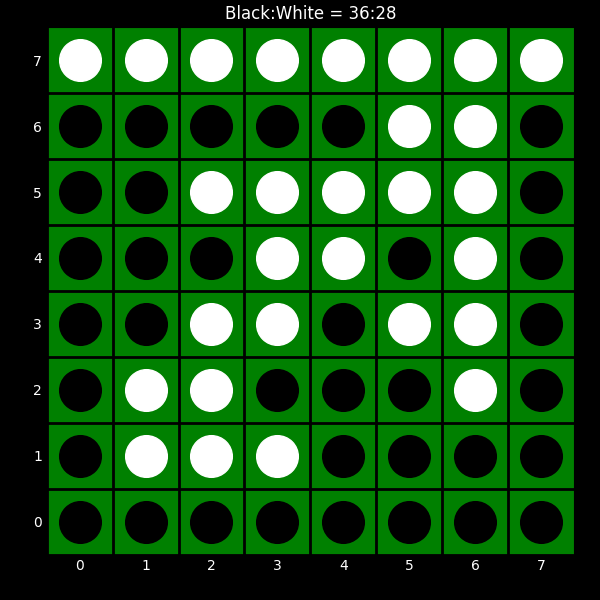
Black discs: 36
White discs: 28